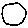
Label: moon